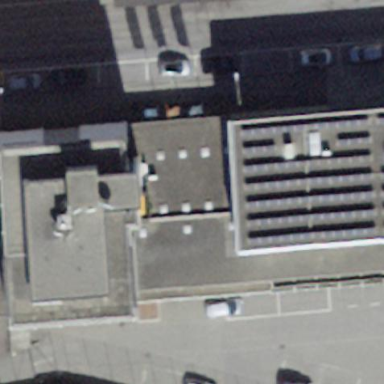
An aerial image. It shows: Commercial building.